Question: What is the name of the lower black bar that displays information, is it an applet or what?
Here a picture that contains that lower black horizontal bar:
I know it is a status bar, I mean in the context of Siebel what is the name of this control ?

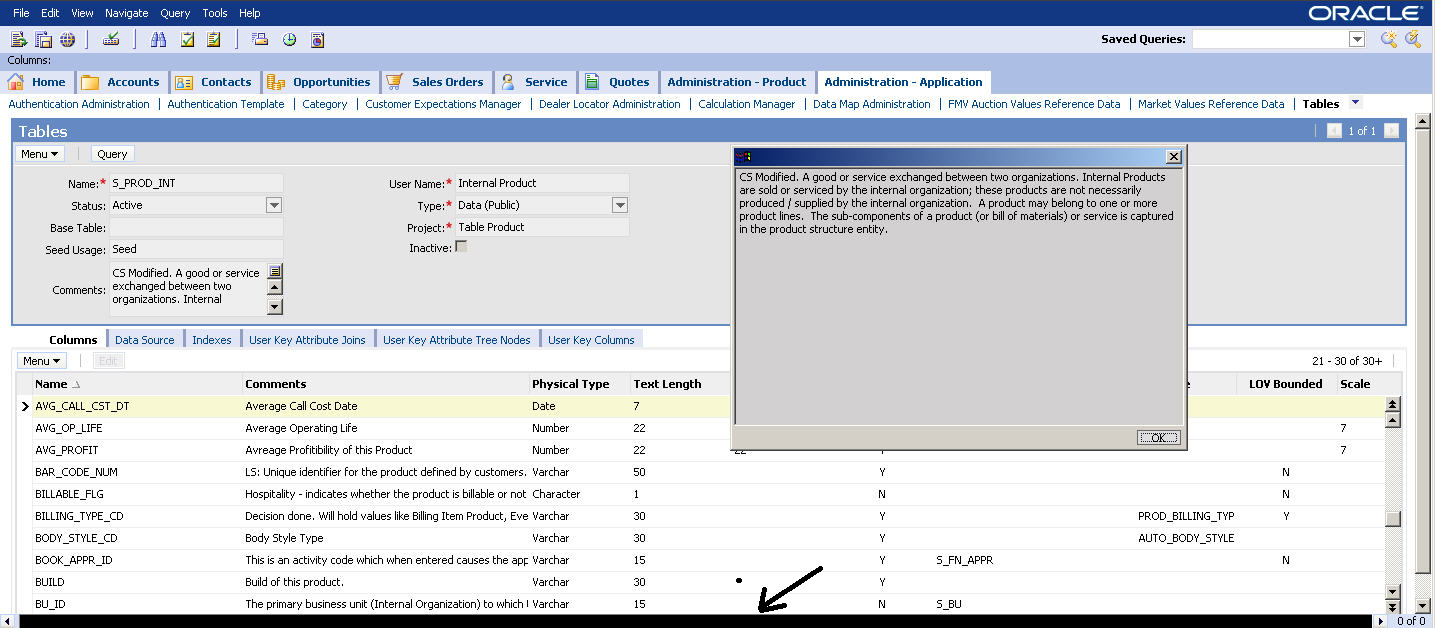
Answer: That's the "". Yes, not the most original name ever, but that's how the Siebel people named it. It's not an applet, it's another part of the user interface, like the menus or the toolbars.
You can use it to display messages to your application users, via the "message broadcasting" functionality. Here are a couple of links to the relevant Bookshelf docs, in case you want to learn how to enable and configure these messages:
- <URL>
In a nutshell, to enable the functionality you'd have to go to "Administration - Server Configuration" > "Enterprises" > "Component Definitions" > "Application Object Manager" > "Component Parameters", and set the "Application Message Bar Flag" parameter to "TRUE".
Then, to administer the messages, you'd have to use the "Message Broadcasts" view on the "Administration - Communications" screen.